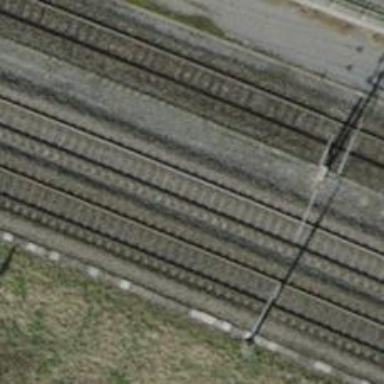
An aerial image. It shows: Single-track railway with electrified contact lines.